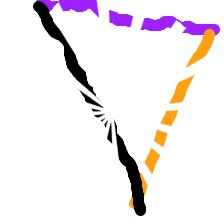
Shape: triangle